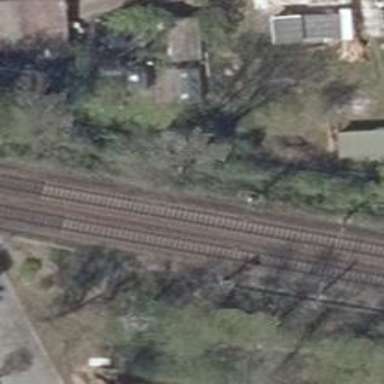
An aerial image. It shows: Railway signal.